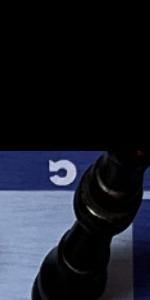
Label: King_Black